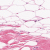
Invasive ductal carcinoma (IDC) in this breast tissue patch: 0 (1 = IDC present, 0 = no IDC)